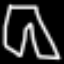
Label: pants